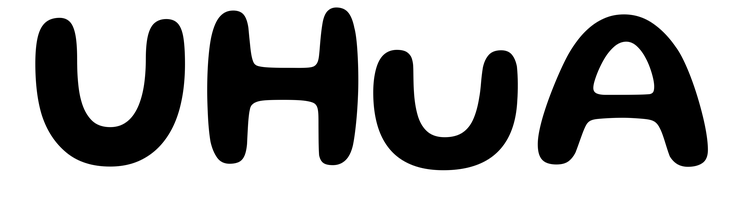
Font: Gluten_Medium